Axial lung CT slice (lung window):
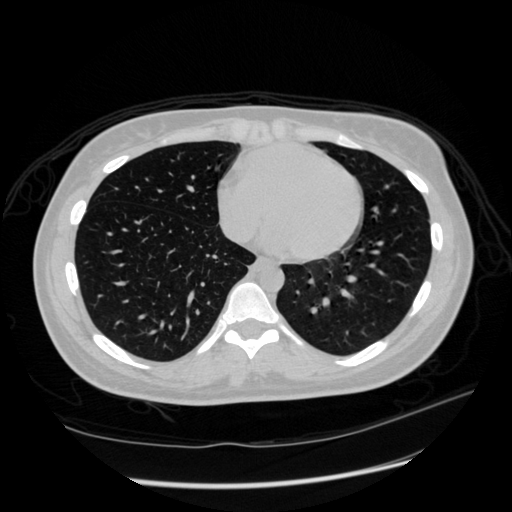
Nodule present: no